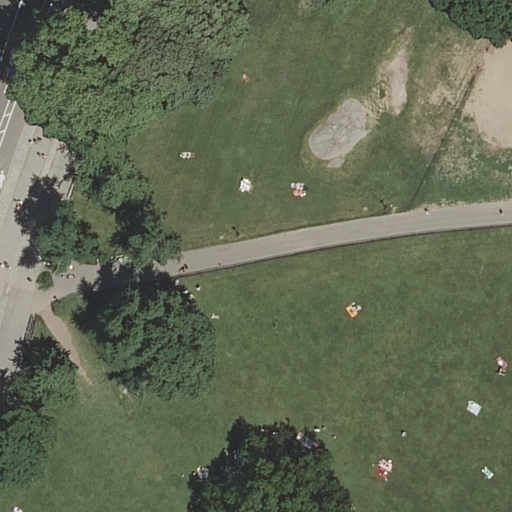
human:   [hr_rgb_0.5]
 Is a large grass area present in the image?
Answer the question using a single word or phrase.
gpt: yes

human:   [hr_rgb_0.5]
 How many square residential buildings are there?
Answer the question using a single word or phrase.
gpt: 0

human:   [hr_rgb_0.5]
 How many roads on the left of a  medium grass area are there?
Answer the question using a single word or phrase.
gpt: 0

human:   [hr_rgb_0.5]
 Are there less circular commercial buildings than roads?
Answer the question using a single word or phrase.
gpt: yes

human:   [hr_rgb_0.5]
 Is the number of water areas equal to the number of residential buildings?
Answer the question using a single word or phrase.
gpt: yes

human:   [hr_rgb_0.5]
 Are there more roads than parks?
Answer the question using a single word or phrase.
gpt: yes

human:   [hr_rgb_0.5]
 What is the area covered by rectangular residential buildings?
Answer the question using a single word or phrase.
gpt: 0m2

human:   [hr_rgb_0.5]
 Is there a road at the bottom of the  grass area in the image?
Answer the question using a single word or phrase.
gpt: no

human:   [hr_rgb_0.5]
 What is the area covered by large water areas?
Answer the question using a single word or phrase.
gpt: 0m2

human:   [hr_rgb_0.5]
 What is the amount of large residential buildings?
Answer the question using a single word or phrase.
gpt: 0

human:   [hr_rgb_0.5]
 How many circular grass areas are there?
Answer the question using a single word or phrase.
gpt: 0

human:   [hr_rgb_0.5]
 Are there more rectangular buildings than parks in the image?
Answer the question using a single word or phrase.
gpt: no

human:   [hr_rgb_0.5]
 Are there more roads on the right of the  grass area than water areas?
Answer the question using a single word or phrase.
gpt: no

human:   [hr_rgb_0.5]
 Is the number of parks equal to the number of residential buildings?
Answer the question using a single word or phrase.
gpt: no

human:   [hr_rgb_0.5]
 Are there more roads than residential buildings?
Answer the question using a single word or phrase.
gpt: yes

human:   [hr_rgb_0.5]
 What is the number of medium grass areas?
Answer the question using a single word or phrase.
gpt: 0

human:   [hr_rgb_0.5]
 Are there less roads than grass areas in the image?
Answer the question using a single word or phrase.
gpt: no

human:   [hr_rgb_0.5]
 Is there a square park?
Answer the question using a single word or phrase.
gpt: no

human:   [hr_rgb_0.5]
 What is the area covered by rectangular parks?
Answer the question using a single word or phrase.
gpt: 10627m2

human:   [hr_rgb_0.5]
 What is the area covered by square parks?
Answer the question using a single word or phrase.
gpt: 0m2

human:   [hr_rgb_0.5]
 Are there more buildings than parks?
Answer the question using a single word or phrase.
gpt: no

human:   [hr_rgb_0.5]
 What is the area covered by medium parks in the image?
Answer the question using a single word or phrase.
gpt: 0m2

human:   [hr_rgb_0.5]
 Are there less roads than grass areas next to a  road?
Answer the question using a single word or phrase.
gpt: no

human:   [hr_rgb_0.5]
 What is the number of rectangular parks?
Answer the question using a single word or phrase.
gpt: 1

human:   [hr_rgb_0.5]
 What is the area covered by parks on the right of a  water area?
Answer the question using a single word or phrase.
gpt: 0m2

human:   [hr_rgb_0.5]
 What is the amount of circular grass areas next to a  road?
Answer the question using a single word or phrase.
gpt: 0

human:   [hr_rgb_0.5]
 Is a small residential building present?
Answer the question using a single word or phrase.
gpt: no

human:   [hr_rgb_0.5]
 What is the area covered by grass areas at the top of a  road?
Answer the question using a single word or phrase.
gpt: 0m2

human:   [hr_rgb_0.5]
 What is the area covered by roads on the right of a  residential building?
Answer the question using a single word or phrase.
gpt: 0m2

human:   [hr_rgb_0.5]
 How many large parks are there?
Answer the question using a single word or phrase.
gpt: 1

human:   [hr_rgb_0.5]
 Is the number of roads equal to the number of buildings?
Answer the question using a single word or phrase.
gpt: no

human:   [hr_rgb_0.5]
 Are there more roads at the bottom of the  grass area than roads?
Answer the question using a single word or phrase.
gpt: no

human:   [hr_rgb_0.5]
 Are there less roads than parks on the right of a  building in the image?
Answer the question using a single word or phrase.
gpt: no

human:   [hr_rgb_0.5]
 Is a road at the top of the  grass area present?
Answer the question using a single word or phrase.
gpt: yes

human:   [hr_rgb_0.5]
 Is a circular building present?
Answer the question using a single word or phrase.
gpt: no

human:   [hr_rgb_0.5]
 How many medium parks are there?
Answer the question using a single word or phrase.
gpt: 0